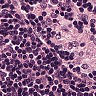
Metastatic tissue present: no